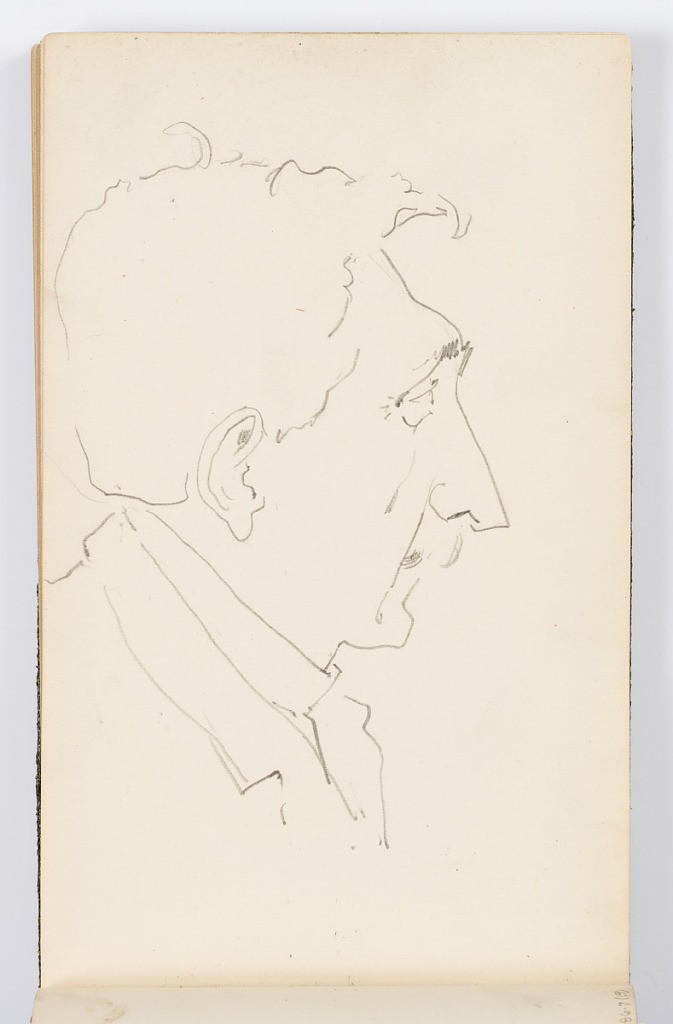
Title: Sketchbook Page: Man in Profile
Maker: Kenyon Cox, American, 1856–1919
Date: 1883
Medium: Graphite on paper
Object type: Sketchbook folio
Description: Sketch of a man in right profile.